Here is the time-frequency (STFT) view of a rotor kit's vibration measurement. Diagnose the rotating machine from this image, choosing from: normal, misalignment, unbalance, looseness.
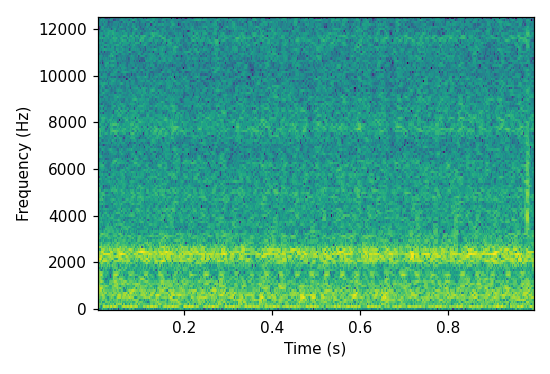
Answer: looseness